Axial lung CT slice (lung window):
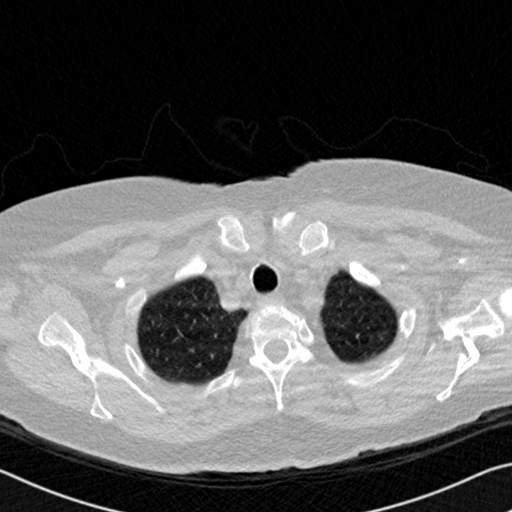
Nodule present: no